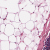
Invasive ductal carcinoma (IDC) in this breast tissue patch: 0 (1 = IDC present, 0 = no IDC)